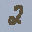
Label: 2